Question: I'm having a problem with mysql workbench - for some reason it doesn't allow me to set 'DATE' as datatype any record. I'm a total beginner if it comes to mysql but i'm forced to use this program (school relevent). I hope any one of you may be able to help me with this. I uploaded a screenshot with the error.

Thanks in advance
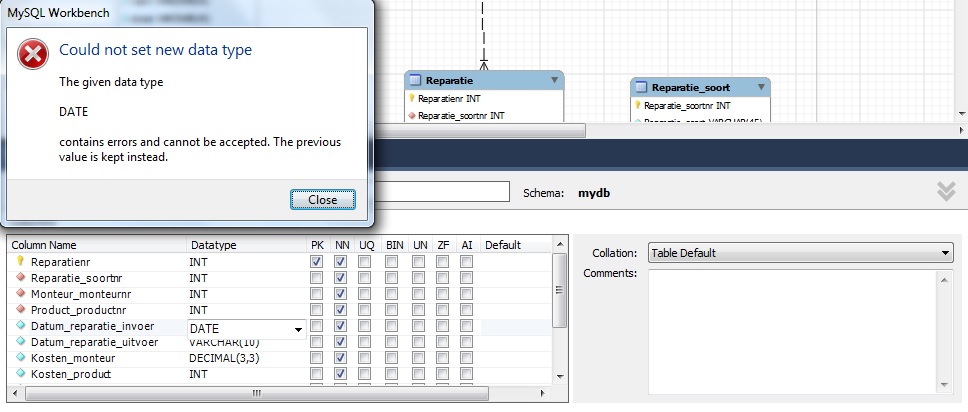
Answer: Before setting DATE to not NULL put in default column 0000-00-00
EDIT:
'''
UPDATE 'Reparatie'
SET 'Datum_reparatie_invoer' = str_to_date( 'Datum_reparatie_invoer', '%Y-%m-%d' );
'''
Do the same for the other column.